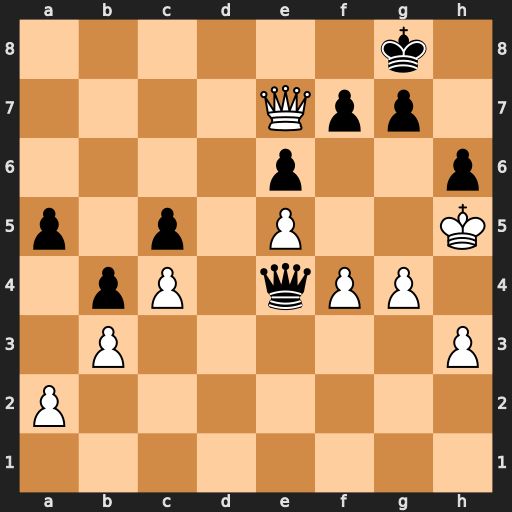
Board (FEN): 6k1/4Qpp1/4p2p/p1p1P2K/1pP1qPP1/1P5P/P7/8
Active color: w
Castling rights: -
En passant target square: -
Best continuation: Qe8+ Kh7 Qxf7 Qd3 h4 Qe4 f5 exf5 Qg6+